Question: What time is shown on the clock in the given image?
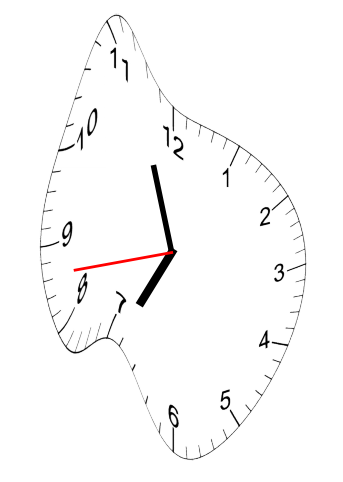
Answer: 06:56:43